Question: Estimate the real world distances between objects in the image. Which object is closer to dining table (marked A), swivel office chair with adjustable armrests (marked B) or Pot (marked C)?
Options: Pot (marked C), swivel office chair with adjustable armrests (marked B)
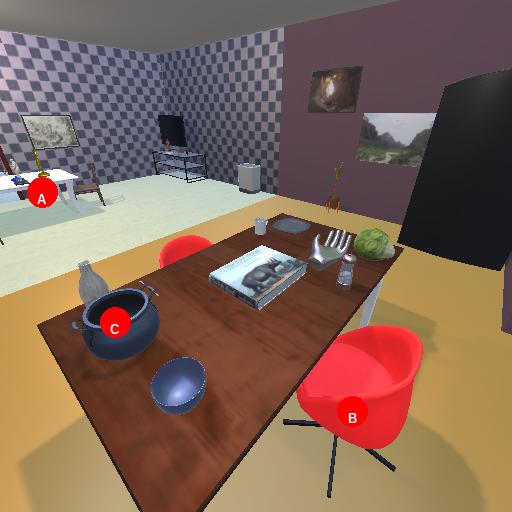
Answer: Pot (marked C)